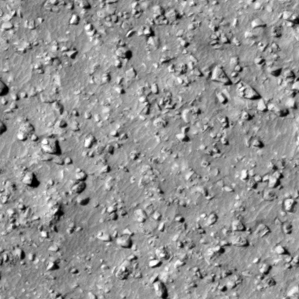
Label: non_frost